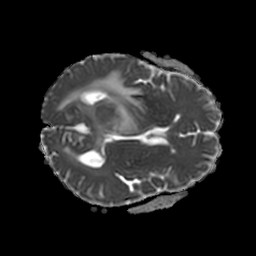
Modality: ADC
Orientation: axial
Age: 58
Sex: female
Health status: ill
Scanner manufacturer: philips
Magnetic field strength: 3 T
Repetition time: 3.8 s
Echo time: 0.09 s